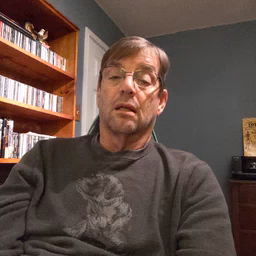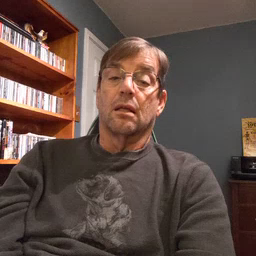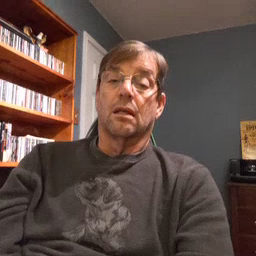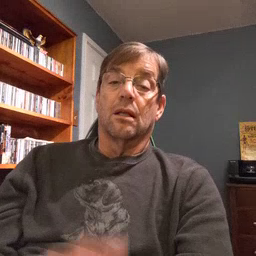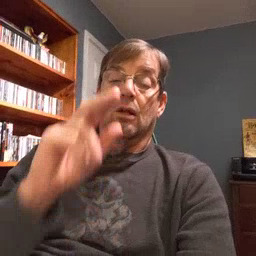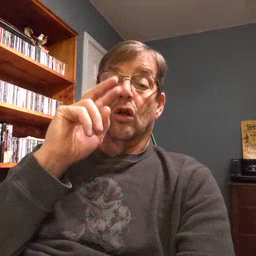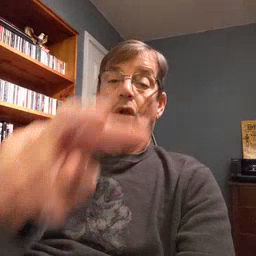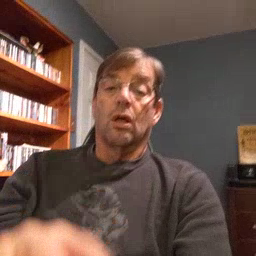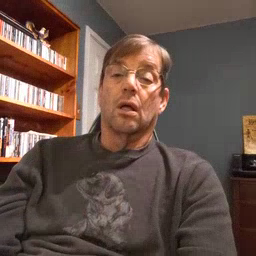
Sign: look